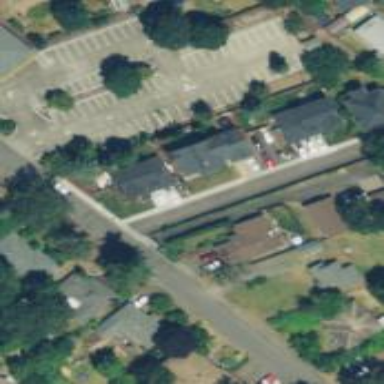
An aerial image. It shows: Residential road with sidewalk on the left.